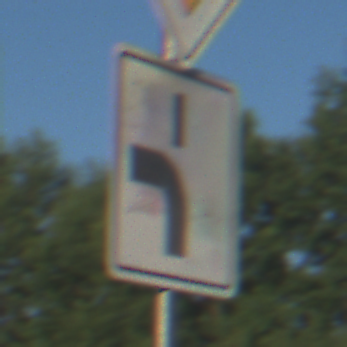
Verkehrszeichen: VerlaufVorfahrtsstrasse5
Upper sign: Vorfahrtsstrasse
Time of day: MorningAfternoon
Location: Outdoor (Nature)
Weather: Clear
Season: NotSpecified
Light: Natural